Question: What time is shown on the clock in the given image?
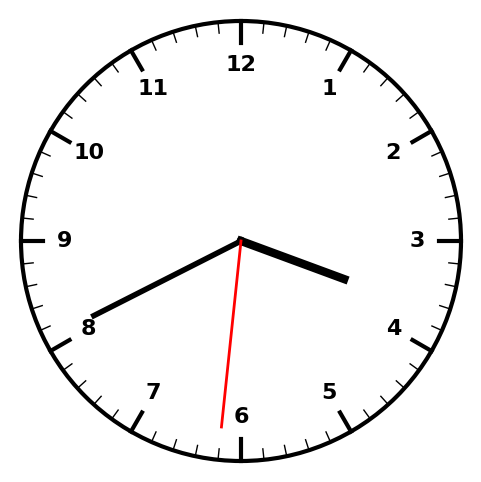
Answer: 03:40:31